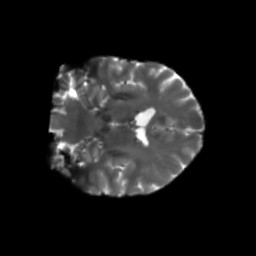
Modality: T2w
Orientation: coronal
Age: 42
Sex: male
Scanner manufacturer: siemens
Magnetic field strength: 3 T
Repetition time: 5.25 s
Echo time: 0.08 s